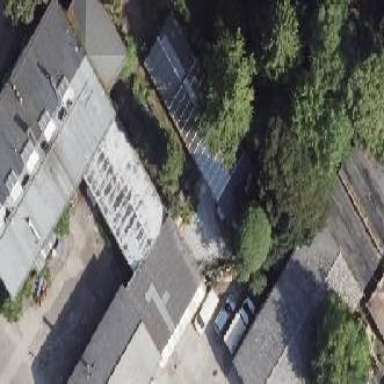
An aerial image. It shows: Greenhouse.